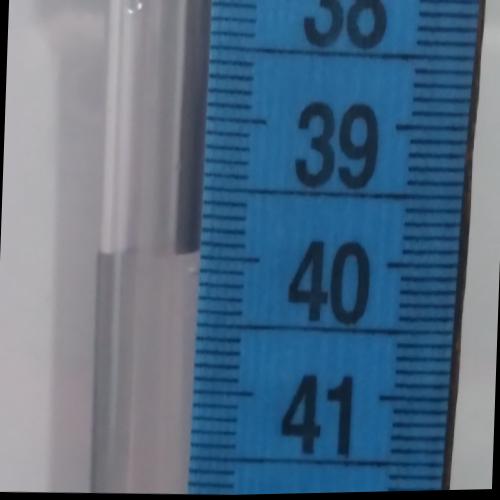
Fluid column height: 40.0 cm